Aerial crown-view tile of a tropical tree (Barro Colorado Island, Panama), acquired 20250715:
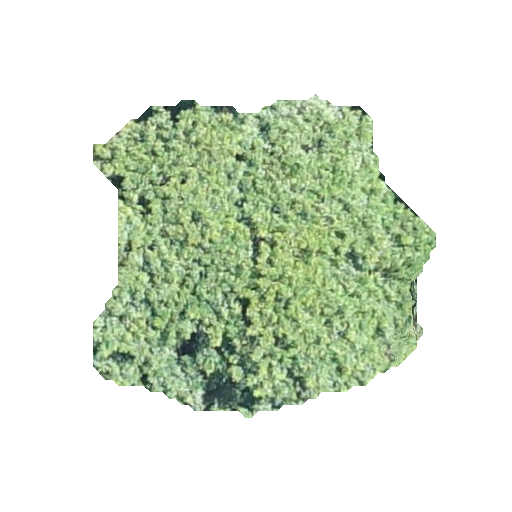
Species: Inga thibaudiana
GBIF accepted scientific name: Inga thibaudiana
Crown area: 125.781 m²